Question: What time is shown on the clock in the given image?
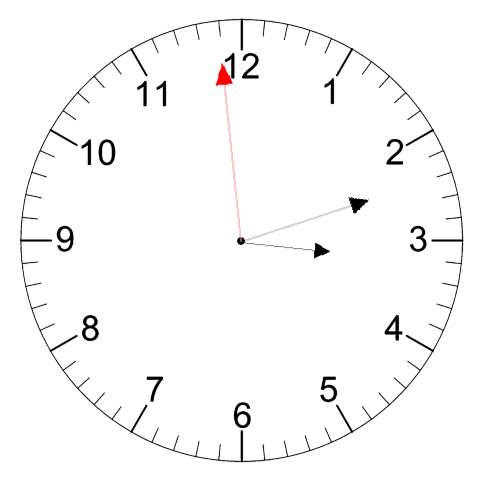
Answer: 03:11:59